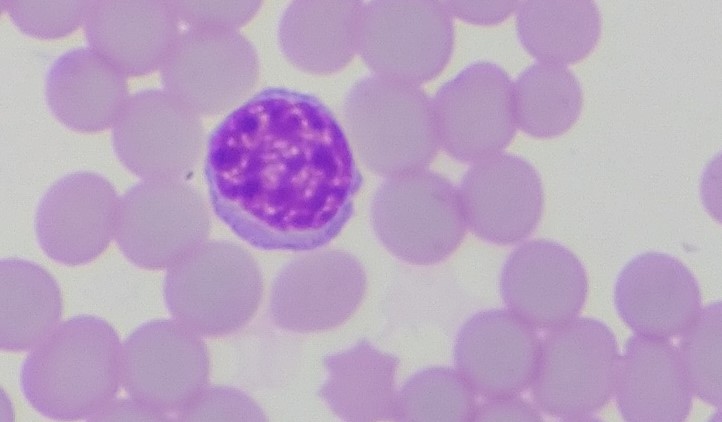
White blood cell type: Lymphocyte